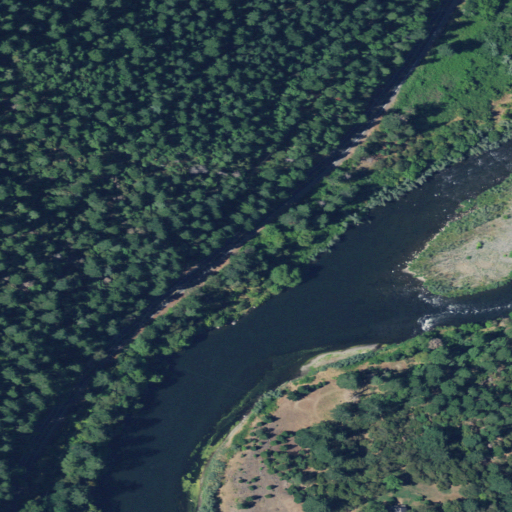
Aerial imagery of island in Oregon named Marks Island containing evergreen forest, mixed forest, open water, open development, shrub, herbaceous wetlands, and barren land